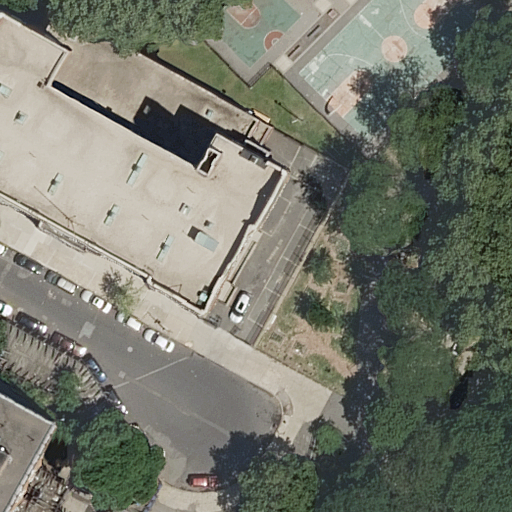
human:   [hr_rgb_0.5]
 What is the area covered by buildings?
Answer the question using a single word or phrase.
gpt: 1462m2

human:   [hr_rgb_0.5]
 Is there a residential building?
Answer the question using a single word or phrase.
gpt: yes

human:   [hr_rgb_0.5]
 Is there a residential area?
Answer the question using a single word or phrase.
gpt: yes

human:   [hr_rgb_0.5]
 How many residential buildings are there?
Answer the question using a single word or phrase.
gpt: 1

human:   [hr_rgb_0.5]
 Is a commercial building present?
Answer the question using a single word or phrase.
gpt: no

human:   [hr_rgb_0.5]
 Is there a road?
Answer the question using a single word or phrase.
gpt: yes

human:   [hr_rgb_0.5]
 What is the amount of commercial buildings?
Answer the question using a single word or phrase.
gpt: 0

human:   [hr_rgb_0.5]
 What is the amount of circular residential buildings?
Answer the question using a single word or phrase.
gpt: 0

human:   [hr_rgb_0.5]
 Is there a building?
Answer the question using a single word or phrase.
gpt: yes

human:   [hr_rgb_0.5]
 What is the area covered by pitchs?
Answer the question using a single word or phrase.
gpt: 668m2

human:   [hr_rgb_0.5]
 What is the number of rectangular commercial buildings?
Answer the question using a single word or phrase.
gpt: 0

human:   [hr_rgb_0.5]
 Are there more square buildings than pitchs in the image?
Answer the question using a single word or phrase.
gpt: no

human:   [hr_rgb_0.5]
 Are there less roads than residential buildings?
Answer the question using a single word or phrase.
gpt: no

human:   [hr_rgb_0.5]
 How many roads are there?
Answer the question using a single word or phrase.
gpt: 1

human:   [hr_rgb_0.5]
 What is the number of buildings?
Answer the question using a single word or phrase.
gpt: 2

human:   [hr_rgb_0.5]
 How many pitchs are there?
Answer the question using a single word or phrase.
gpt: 2

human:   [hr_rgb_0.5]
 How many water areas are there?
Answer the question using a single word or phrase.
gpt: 0

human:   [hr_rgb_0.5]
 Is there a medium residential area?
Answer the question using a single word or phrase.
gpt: yes

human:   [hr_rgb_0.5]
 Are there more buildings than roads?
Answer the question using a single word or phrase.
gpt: yes

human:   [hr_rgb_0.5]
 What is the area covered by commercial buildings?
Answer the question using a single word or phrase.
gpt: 0m2

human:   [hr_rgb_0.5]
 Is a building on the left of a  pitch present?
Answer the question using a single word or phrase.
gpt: yes

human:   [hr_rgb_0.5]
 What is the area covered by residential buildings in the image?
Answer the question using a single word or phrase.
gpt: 256m2

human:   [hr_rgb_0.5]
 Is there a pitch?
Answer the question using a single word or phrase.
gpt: yes

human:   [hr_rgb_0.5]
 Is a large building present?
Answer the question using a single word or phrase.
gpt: yes

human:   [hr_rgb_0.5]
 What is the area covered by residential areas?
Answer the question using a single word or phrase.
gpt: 284m2

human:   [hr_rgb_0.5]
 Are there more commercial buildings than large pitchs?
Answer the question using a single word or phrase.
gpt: no

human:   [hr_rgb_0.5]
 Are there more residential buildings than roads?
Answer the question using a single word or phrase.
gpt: no

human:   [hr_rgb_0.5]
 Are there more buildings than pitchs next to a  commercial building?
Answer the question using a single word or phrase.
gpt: yes

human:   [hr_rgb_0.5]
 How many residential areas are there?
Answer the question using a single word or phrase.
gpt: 1

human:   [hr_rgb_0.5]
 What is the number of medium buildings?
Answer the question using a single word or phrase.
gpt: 1

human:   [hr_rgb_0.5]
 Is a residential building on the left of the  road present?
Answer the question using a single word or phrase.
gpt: yes

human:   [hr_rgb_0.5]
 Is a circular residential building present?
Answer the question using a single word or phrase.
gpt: no

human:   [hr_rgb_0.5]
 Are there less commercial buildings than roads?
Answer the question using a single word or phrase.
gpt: yes

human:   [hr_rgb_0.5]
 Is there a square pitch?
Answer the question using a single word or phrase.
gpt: no

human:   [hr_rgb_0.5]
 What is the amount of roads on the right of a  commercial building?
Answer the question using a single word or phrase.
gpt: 0

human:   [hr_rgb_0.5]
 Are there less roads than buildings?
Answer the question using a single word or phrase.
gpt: yes

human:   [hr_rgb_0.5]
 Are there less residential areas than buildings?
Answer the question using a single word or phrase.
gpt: yes

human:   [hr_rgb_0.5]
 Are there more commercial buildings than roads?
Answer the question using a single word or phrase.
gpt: no

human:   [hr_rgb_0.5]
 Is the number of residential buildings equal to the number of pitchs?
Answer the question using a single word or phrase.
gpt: no

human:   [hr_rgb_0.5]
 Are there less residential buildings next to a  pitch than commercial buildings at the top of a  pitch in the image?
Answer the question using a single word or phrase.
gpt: no

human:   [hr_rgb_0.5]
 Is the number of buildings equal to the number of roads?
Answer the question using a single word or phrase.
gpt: no

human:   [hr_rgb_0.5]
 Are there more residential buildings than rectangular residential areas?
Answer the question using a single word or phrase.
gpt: no

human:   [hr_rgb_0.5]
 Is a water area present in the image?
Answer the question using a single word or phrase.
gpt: no

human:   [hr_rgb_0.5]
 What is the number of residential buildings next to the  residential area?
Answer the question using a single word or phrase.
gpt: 1

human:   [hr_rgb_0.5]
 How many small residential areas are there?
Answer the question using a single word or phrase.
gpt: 0

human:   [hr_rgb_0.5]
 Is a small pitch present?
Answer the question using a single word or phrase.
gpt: no

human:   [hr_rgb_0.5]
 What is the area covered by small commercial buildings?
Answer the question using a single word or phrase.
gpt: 0m2

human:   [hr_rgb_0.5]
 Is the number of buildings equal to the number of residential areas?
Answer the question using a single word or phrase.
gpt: no

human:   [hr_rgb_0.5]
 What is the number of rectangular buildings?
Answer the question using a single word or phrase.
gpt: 0

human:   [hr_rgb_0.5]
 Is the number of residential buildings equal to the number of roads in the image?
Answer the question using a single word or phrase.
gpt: yes

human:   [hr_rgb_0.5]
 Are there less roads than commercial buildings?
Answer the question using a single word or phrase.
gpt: no

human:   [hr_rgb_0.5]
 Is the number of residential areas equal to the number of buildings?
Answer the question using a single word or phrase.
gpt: no

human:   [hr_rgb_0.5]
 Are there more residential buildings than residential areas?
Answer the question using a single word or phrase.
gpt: no

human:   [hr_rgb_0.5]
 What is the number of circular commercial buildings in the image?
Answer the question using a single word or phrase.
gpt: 0

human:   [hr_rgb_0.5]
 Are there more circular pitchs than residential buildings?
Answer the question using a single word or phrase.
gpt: no

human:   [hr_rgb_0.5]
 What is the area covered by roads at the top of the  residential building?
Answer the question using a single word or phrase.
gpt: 0m2

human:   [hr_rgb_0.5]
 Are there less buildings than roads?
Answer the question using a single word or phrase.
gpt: no

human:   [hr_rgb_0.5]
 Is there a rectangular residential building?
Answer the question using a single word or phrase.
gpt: no

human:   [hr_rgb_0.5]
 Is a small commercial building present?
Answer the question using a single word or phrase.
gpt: no

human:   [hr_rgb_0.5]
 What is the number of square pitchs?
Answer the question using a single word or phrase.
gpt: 0

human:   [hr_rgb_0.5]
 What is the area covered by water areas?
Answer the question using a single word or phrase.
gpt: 0m2

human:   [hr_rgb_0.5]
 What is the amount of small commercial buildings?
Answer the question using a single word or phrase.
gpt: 0

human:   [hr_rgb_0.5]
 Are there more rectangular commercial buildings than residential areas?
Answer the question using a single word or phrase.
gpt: no

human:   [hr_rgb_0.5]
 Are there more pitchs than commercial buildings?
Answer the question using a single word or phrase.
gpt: yes